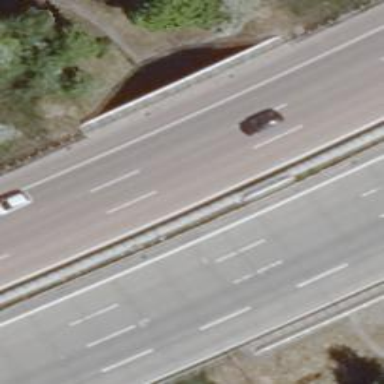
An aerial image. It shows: Motorway bridge with asphalt surface.